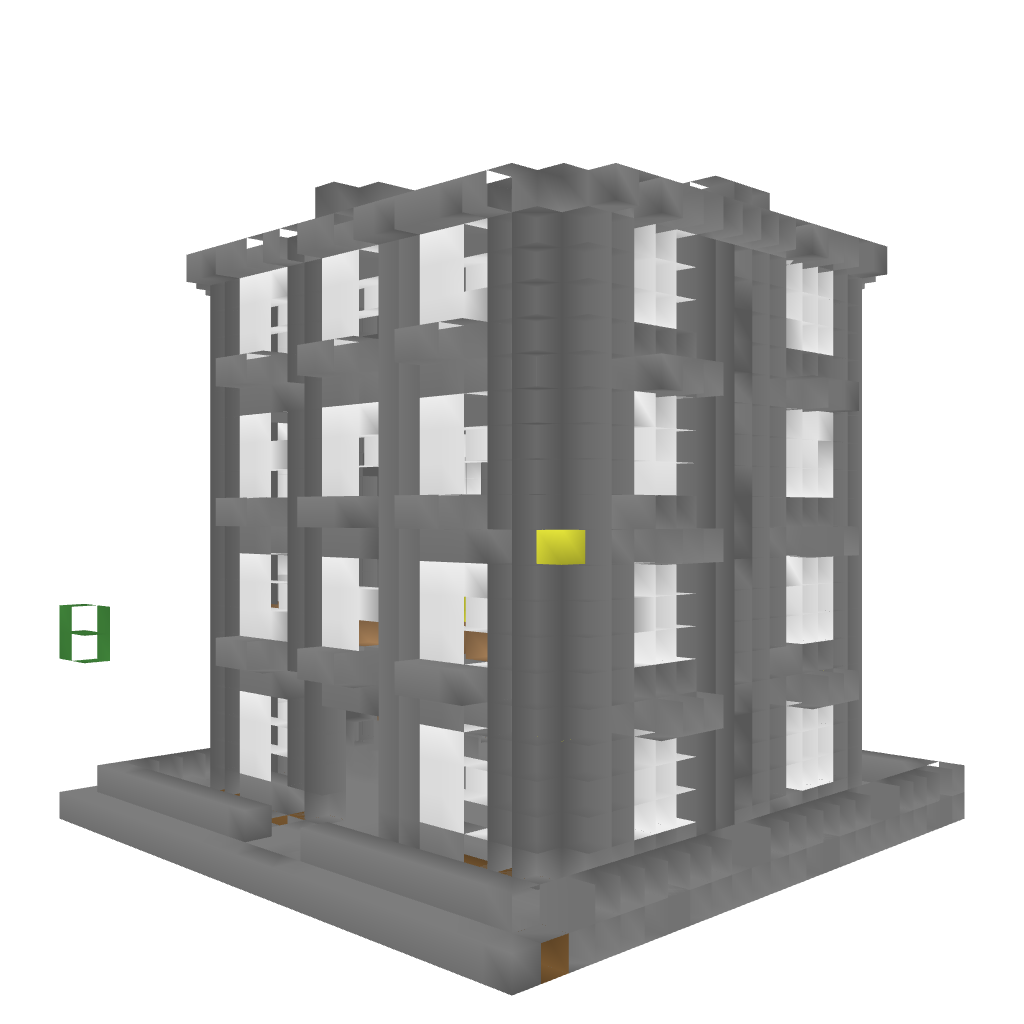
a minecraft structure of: Shop [Schematic] bad low quality